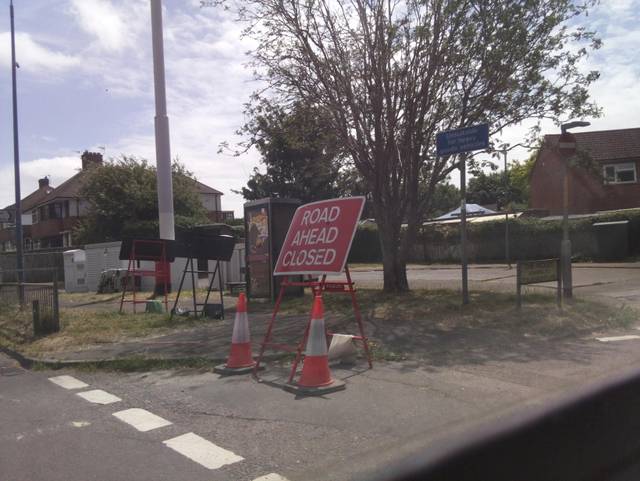
Region: United Kingdom
Coordinates: 51.29, 0.5294